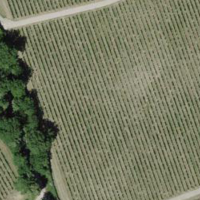
EUNIS habitat code: 25
Species observed at this site:
Rhamnus cathartica
Ilex aquifolium